Question: I want to Deploy C# application with SQL database. I am using database scripts in MSI insataller. My database scripts working fine on DBCC (database console command) of SQL server 2005 management studio. But while executing "ExecuteNonQuery" in installer it gives exception shown in screen shot.

How can I resolve it?
I am using following connection string.
'''
connString = "Data Source = " + machineName + "\SQLEXPRESS; Initial Catalog = master; Integrated Security = SSPI";
'''
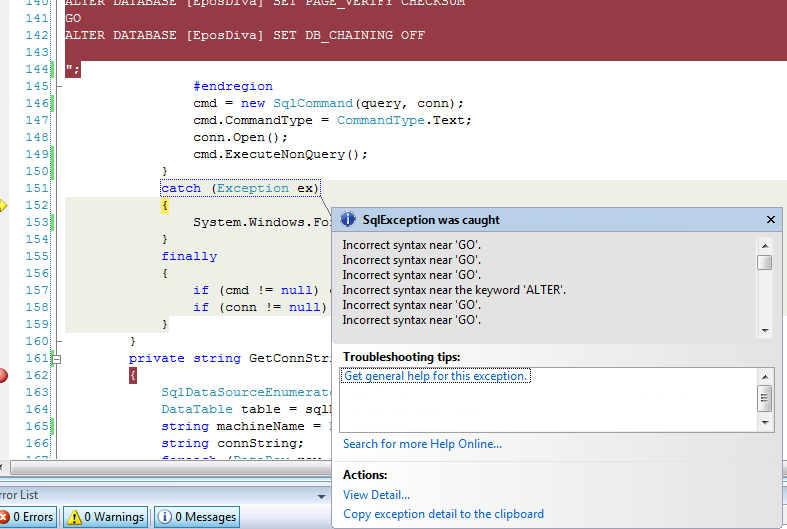
Answer: You can't use the 'GO' command inside of a SqlCommand like that. Here's a good explanation and a few workarounds:
<URL>